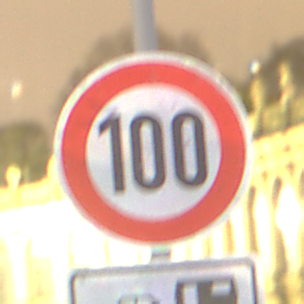
Verkehrszeichen: Geschwindigkeit100
Zusatzzeichen unten: Entfernungsangaben1
Umgebung: Outdoor, Urban
Tageszeit: Night
Wetter: Overcast
Licht: Artificial
Jahreszeit: NotSpecified
Kontrast: HighContrast